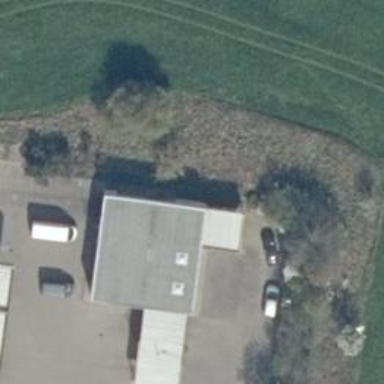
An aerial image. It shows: Car wash facility.